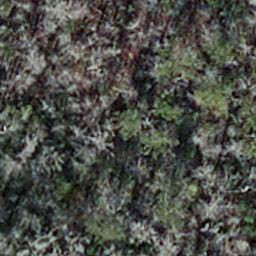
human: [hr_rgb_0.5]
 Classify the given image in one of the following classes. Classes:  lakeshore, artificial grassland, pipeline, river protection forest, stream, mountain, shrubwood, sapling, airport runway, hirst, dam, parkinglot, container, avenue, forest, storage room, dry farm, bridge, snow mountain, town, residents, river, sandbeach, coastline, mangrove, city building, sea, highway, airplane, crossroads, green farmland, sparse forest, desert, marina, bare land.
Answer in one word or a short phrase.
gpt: sapling